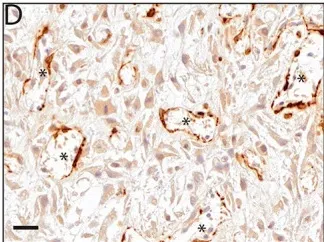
(A-D) Microscopic aspects of an abomasal fibrosarcoma from a goat. Lack of immunohistochemical detection of smooth muscle actin (SMA) in tumor cells, SMA was detected only in the tumor associated vasculature (*). Images taken at 200x magnification, scalebar indicating 20 mum.
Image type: pathology (immunostaining)